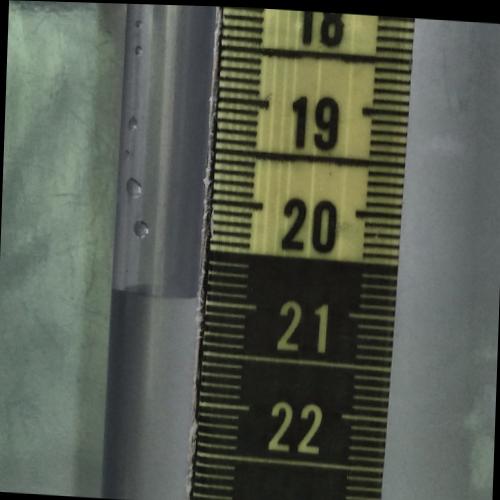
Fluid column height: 21.0 cm